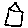
Label: house